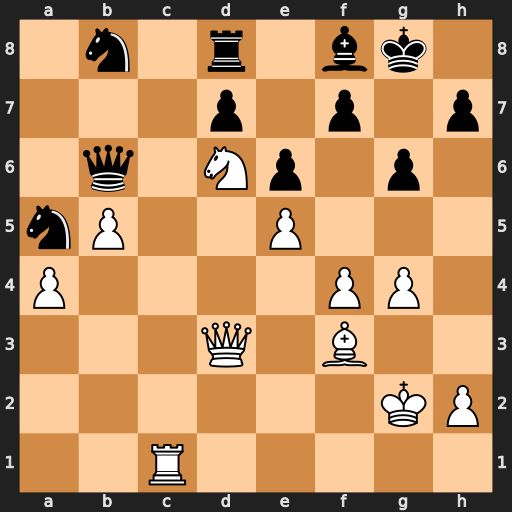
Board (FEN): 1n1r1bk1/3p1p1p/1q1Np1p1/nP2P3/P4PP1/3Q1B2/6KP/2R5
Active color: w
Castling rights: -
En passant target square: -
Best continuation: Nc8 Rxc8 Rxc8 d5 exd6